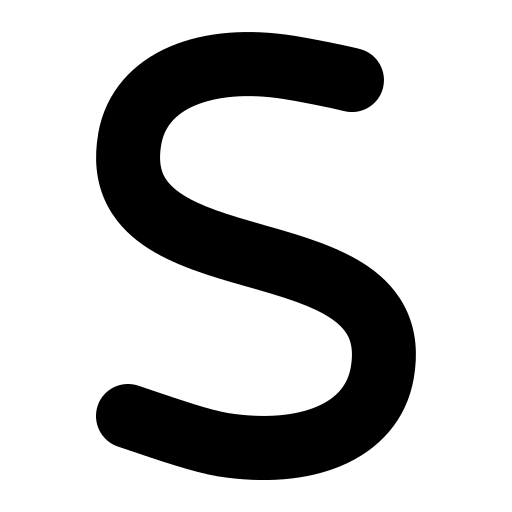
Tags: icon, FontAwesome, fa-icon, solid, s